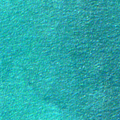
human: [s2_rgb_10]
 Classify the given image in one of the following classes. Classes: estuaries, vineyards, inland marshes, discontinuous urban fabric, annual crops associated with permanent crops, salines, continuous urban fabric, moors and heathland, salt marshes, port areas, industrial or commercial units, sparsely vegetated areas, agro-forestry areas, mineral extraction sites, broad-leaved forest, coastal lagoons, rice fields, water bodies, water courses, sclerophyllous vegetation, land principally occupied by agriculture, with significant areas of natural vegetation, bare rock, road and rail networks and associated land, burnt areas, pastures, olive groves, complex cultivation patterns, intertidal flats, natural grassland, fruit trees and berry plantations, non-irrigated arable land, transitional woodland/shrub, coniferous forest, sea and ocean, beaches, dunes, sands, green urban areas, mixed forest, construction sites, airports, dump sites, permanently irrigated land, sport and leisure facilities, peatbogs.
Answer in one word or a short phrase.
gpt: sea and ocean